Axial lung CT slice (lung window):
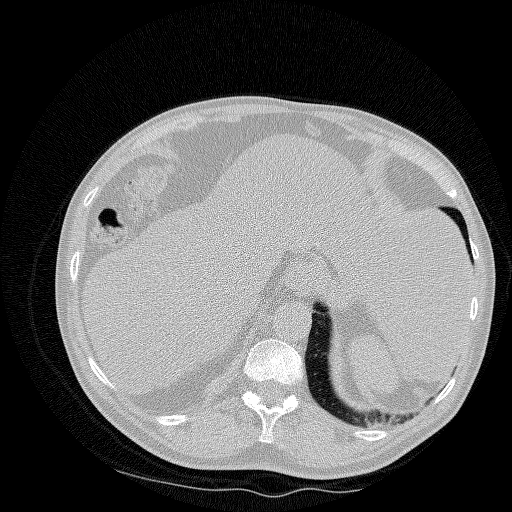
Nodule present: no